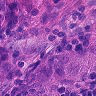
Metastatic tissue present: yes